You are looking at the unprocessed time series of a bearing vibration snapshot. Determine the bearing's health state. Answer with exactly one of: normal, inner_race, outer_race, ball.
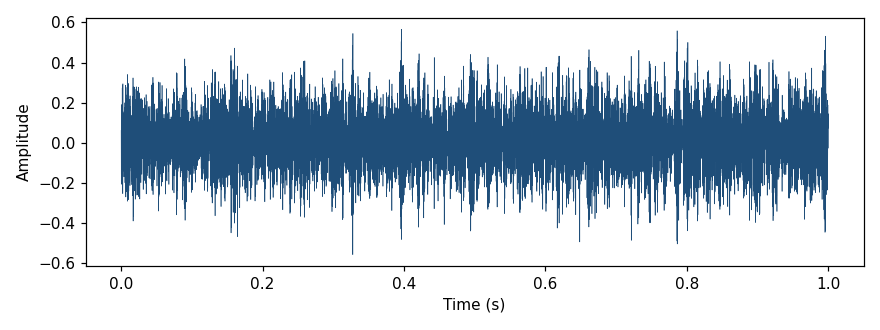
Answer: ball